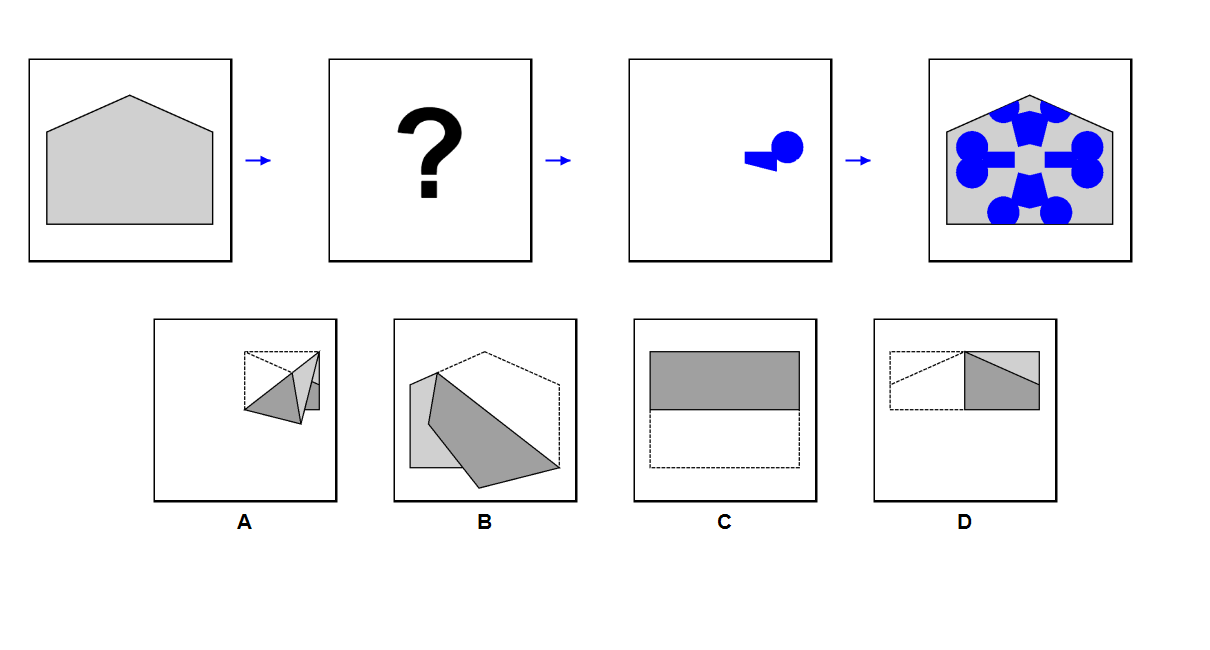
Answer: B